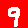
Digit: 9